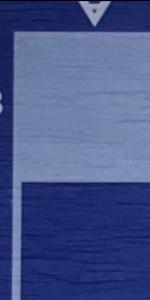
Label: Empty